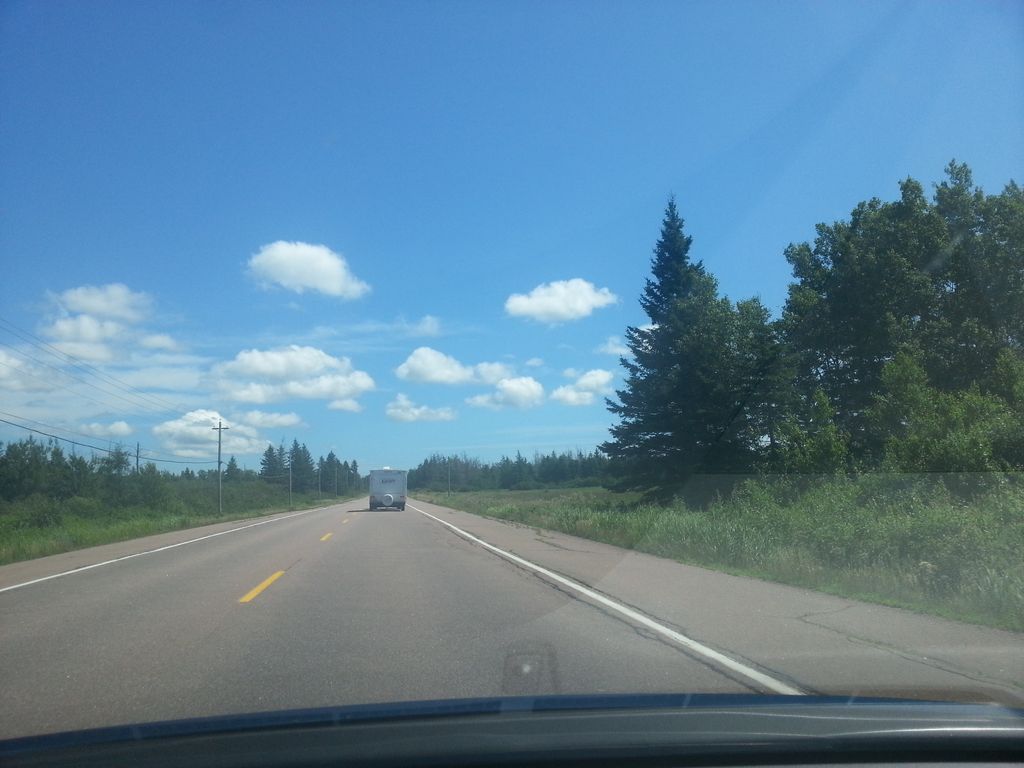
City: charlottetown